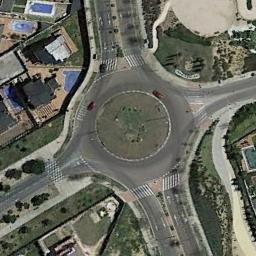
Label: roundabout